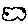
Label: cloud